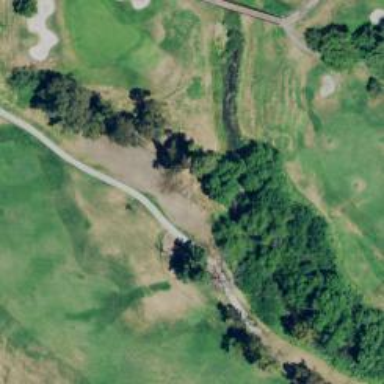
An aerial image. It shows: Service road designated as golf cart path.